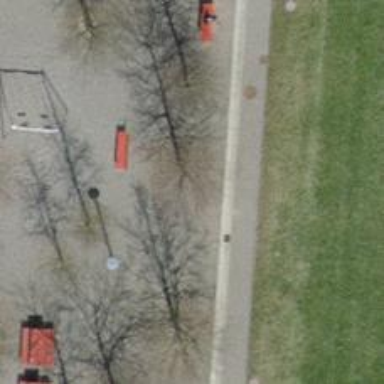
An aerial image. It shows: Urban tree with broadleaved leaves. The tree belongs to the Fagus genus.